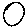
Label: circle